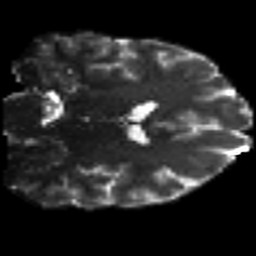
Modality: T2w
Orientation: coronal
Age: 25
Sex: male
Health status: ill
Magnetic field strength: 3 T
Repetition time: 9 s
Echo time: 0.093 s